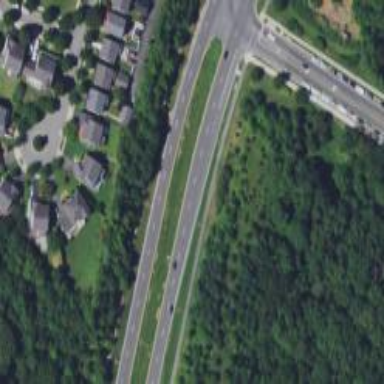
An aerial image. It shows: Primary highway that functions as expressway.